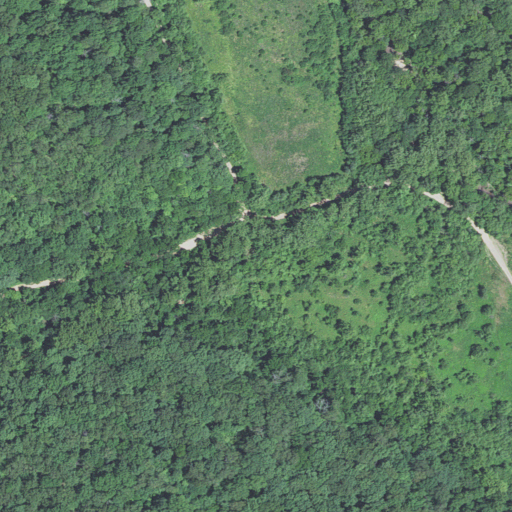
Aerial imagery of valley in Missouri named Pinedale Valley containing deciduous forest, open development, pasture, mixed forest, and woody wetlands